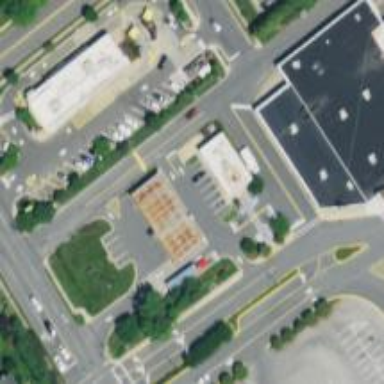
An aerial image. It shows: Convenience shop.